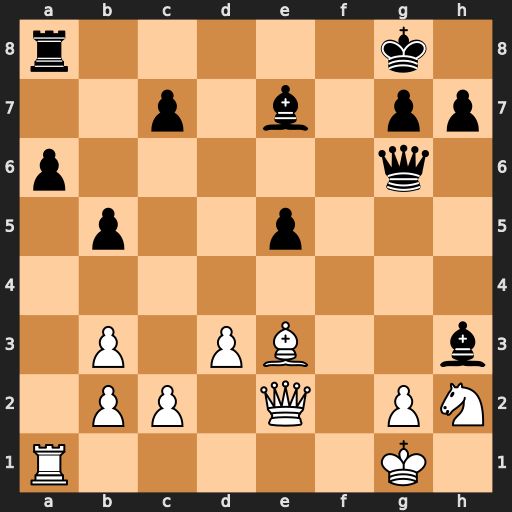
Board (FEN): r5k1/2p1b1pp/p5q1/1p2p3/8/1P1PB2b/1PP1Q1PN/R5K1
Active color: w
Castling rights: -
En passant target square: -
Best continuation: Qf3 e4 Qxh3